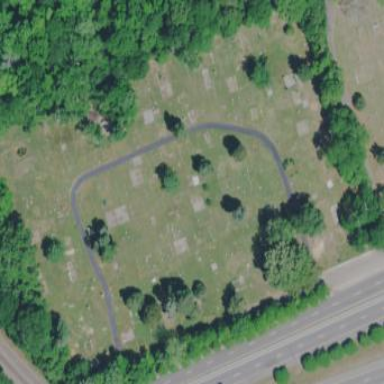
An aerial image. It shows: Graveyard.